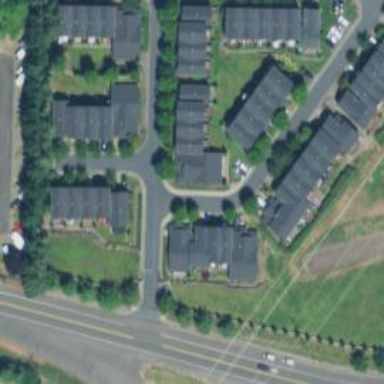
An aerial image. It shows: Residential road with sidewalk on the left side.